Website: home-depot
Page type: cart
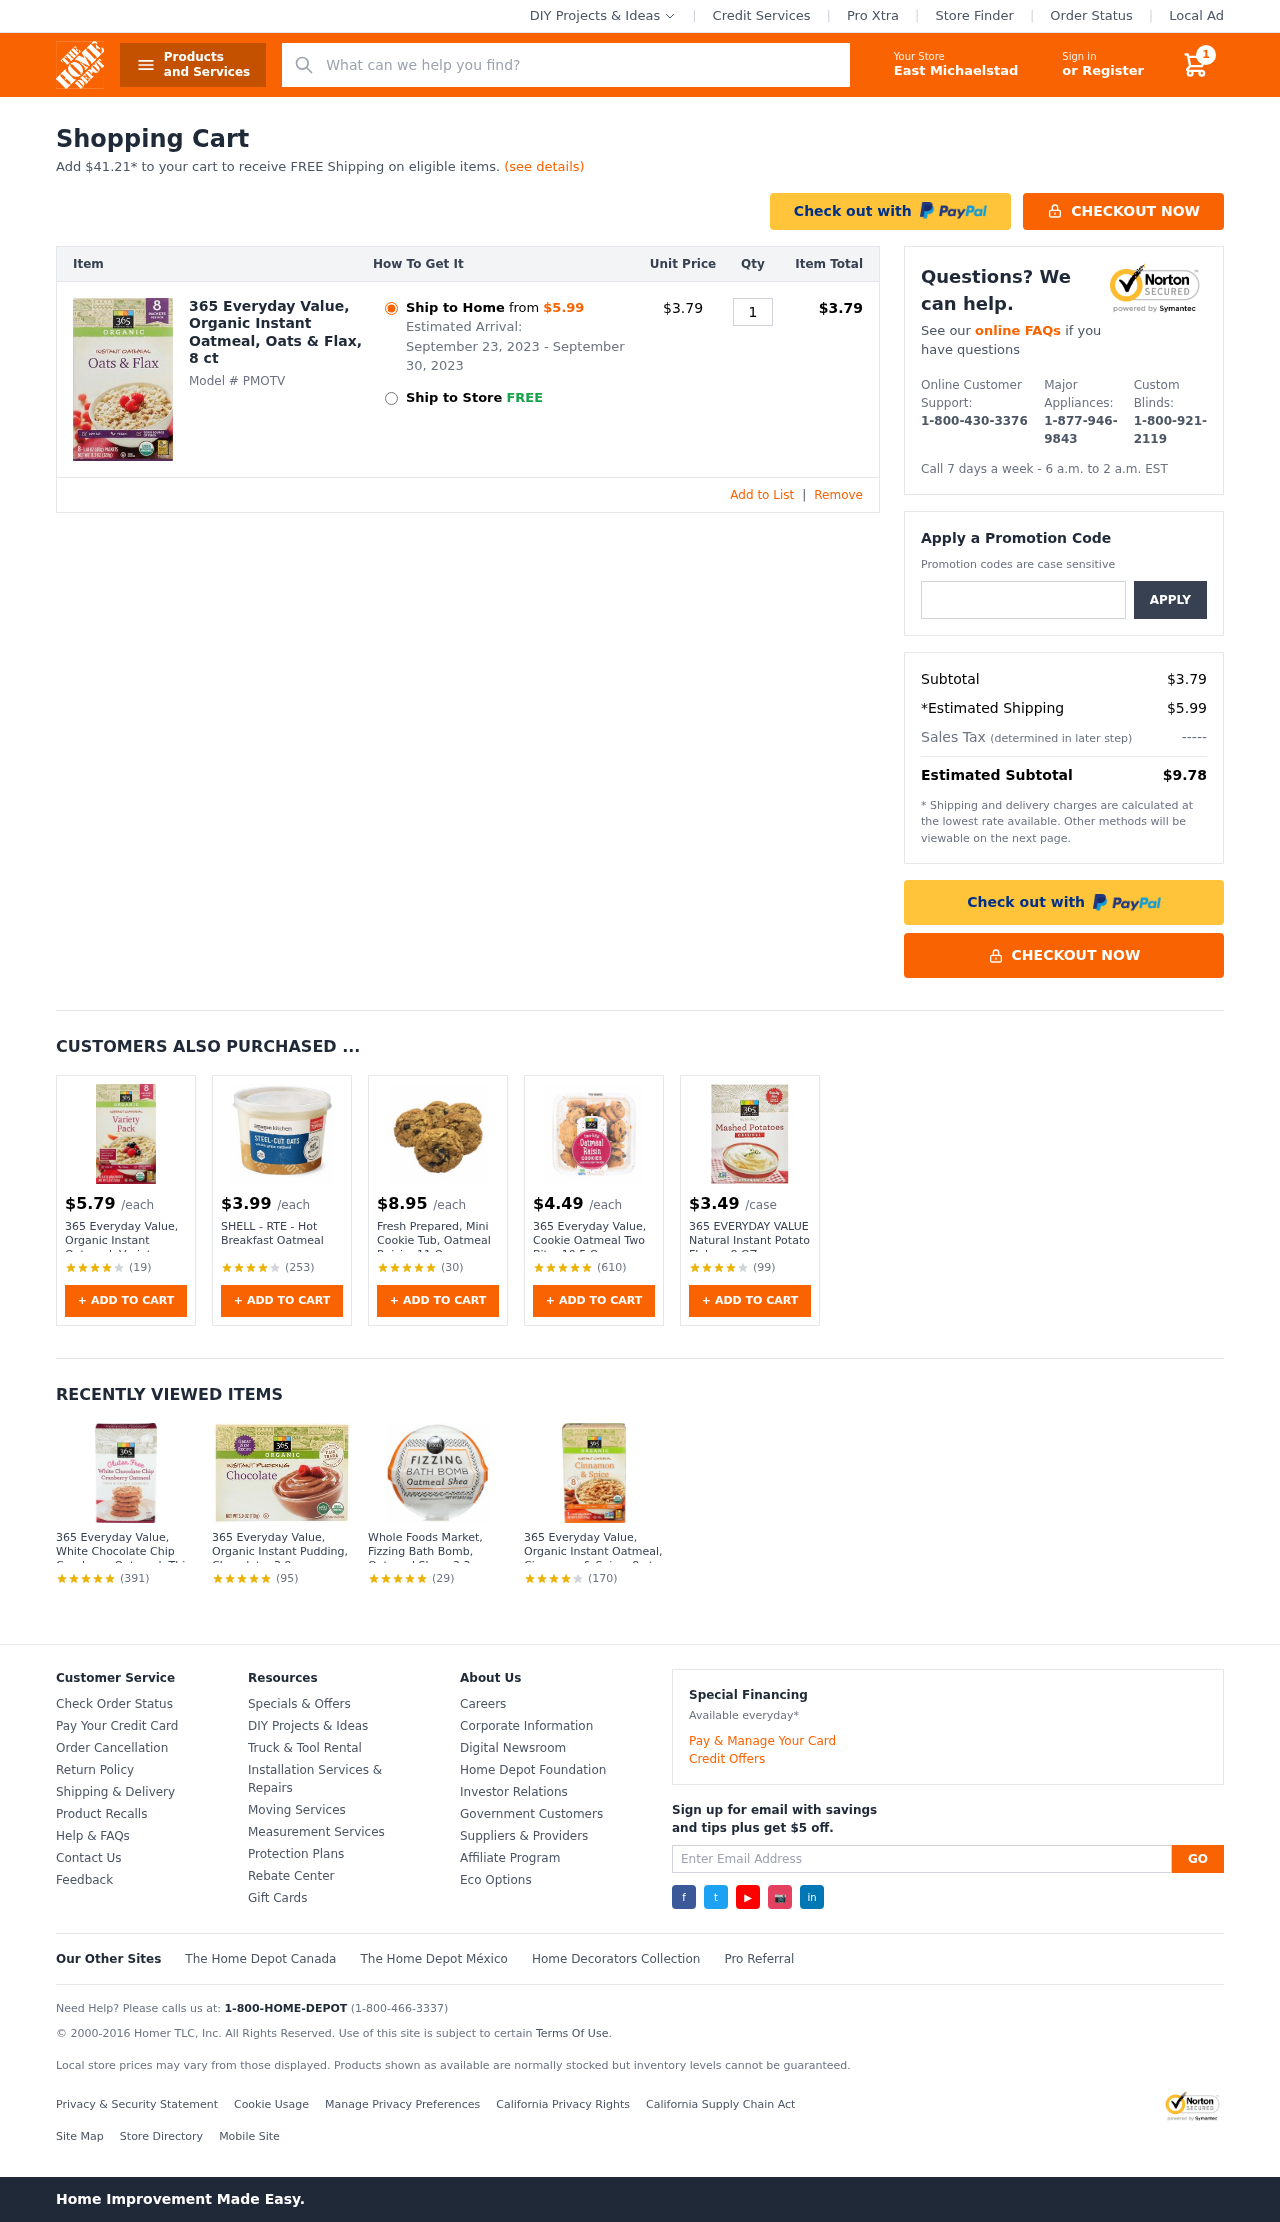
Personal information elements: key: PII_CITY
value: East Michaelstad
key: PII_PROMO_CODE
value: SAVE55
Product elements: key: PRODUCT1_NAME
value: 365 Everyday Value, Organic Instant Oatmeal, Oats & Flax, 8 ct
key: PRODUCT1_PRICE
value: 3.79
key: PRODUCT1_QUANTITY
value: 1
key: PRODUCT2_PRICE
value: $5.79
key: PRODUCT2_NAME
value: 365 Everyday Value, Organic Instant Oatmeal, Variety Pack, 11.3oz, 8 ct
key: PRODUCT2_NUM_RATINGS
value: (19)
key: PRODUCT3_PRICE
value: $3.99
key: PRODUCT3_NAME
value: SHELL - RTE - Hot Breakfast Oatmeal
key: PRODUCT3_NUM_RATINGS
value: (253)
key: PRODUCT4_PRICE
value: $8.95
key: PRODUCT4_NAME
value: Fresh Prepared, Mini Cookie Tub, Oatmeal Raisin, 11 Oz
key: PRODUCT4_NUM_RATINGS
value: (30)
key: PRODUCT5_PRICE
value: $4.49
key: PRODUCT5_NAME
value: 365 Everyday Value, Cookie Oatmeal Two Bite, 10.5 Ounce
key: PRODUCT5_NUM_RATINGS
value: (610)
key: PRODUCT6_PRICE
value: $3.49
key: PRODUCT6_NAME
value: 365 EVERYDAY VALUE Natural Instant Potato Flakes, 8 OZ
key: PRODUCT6_NUM_RATINGS
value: (99)
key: PRODUCT7_NAME
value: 365 Everyday Value, White Chocolate Chip Cranberry Oatmeal, Thin & Crispy Cookies, 7 oz
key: PRODUCT7_NUM_RATINGS
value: (391)
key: PRODUCT8_NAME
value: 365 Everyday Value, Organic Instant Pudding, Chocolate, 3.9 oz
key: PRODUCT8_NUM_RATINGS
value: (95)
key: PRODUCT9_NAME
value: Whole Foods Market, Fizzing Bath Bomb, Oatmeal Shea, 2.3 oz
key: PRODUCT9_NUM_RATINGS
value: (29)
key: PRODUCT10_NAME
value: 365 Everyday Value, Organic Instant Oatmeal, Cinnamon & Spice, 8 ct
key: PRODUCT10_NUM_RATINGS
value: (170)
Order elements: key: ORDER_NUM_ITEMS
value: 1
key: AMOUNT_TO_FREE_SHIPPING
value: $41.21
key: ORDER_SHIPPING_DATE
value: September 23, 2023
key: ORDER_DELIVERY_DATE
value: September 30, 2023
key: ORDER_ITEM_TOTAL
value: $3.79
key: ORDER_SUBTOTAL
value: $3.79
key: ORDER_SHIPPING_COST
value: $5.99
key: ORDER_TOTAL
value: $9.78
Search elements: key: HEADER_SEARCH
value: What can we help you find?